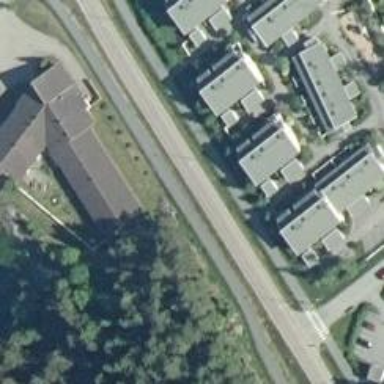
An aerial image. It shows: Asphalt cycleway.